Question:
I want the white text on the picture to be on the bottom of each list-element.
I know this a very foolish question, but i have literally tried everything.
Here's the code:
'''
ZStack {
Image(uiImage: "car_pic").resizable()
.frame(width: 380.0, height: 250.0)
HStack (alignment: .bottom, spacing: 50){
NavigationLink(destination: VideoShow(selectedVideoShow: streng)) {
Text("25-06-2020").font(.system(size: 25, weight: .bold, design: .default)).foregroundColor(.white)
}
}
}
'''
How may I align it?
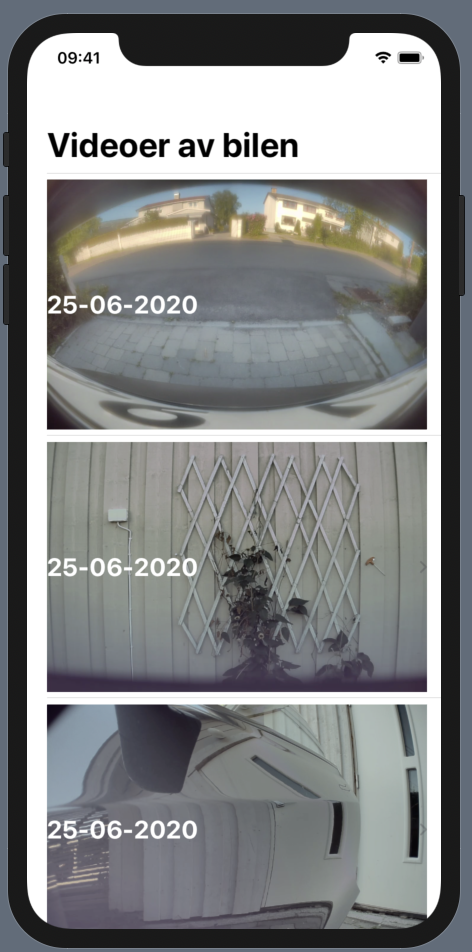
Answer: Just pass 'alignment' argument to the 'ZStack'
'''
ZStack(alignment: .bottomLeading) {
,,,
}
'''